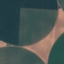
Land use / land cover class: AnnualCrop